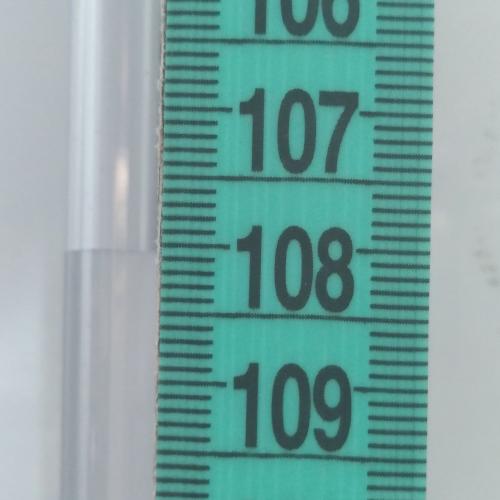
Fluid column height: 108.1 cm